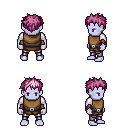
a pixel art fantasy rpg character, male body template, dark elf, purple skin, leather chest armor, metal pants, pink bedhead hairstyle, leather bracers, four views (front, back, left, right), 2x2 character sprite sheet, small pixel art, hard edges, no anti-aliasing